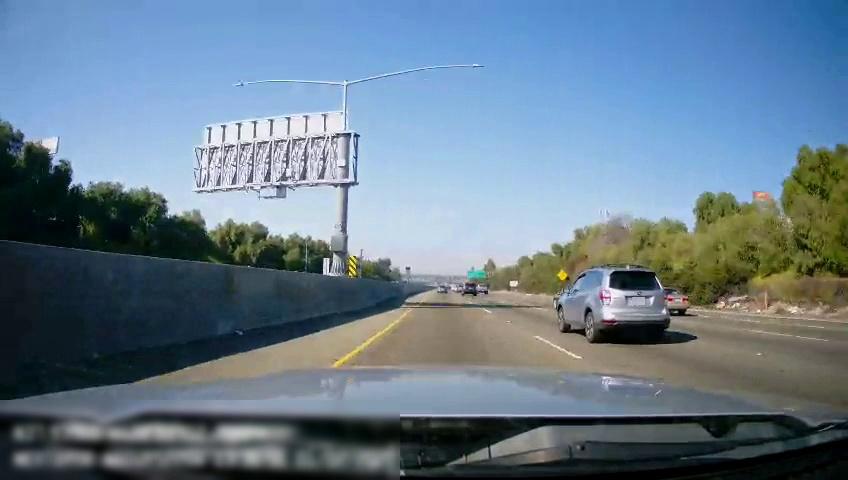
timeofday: Day
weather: Sunny
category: Drivable Space
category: Vehicles | SUV
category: Vehicles | SUV
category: Vehicles | Car
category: Vehicles | Truck
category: Vehicles | Car
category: Lanes | Current Lane
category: Lanes | Current Lane
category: Lanes | Alternate Lane
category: Lanes | Alternate Lane
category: Lanes | Alternate Lane
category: Lanes | Alternate Lane
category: Traffic | Signs
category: Traffic | Signs
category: Traffic | Signs